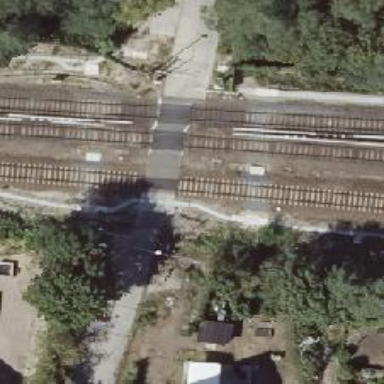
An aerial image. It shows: Railway crossing with lights and saltire. The crossing is fully barricaded.